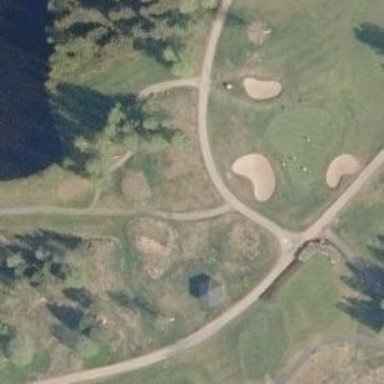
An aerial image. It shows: Pathway for golfing.